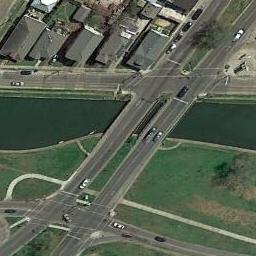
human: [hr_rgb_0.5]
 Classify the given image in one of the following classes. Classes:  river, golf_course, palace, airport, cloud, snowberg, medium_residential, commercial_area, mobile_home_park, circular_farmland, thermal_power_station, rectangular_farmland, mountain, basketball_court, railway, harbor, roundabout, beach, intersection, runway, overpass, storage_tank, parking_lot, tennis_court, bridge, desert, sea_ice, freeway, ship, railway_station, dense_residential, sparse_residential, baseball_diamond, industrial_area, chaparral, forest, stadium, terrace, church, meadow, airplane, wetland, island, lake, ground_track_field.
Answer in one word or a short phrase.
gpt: bridge